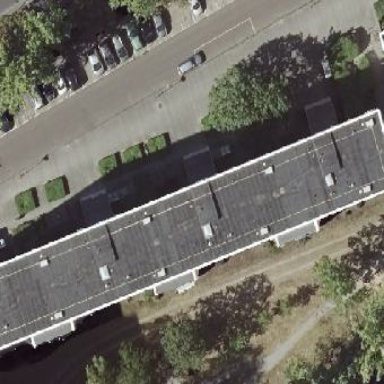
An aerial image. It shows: Flat-roofed apartment building.